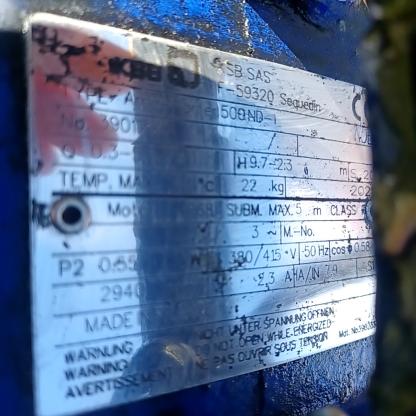
Klasa: tabliczka-znamionowa